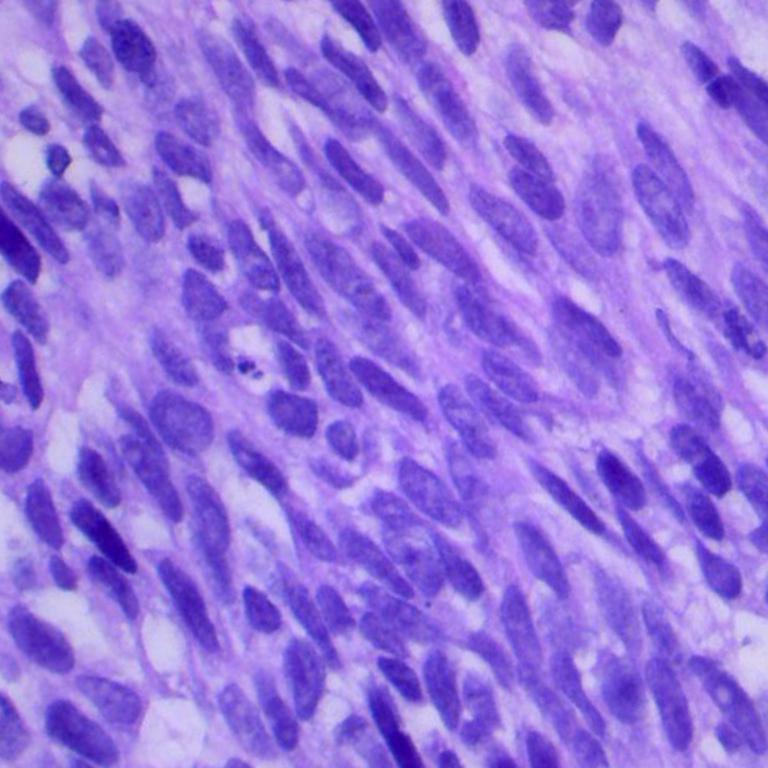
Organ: lung
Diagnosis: squamous carcinomas